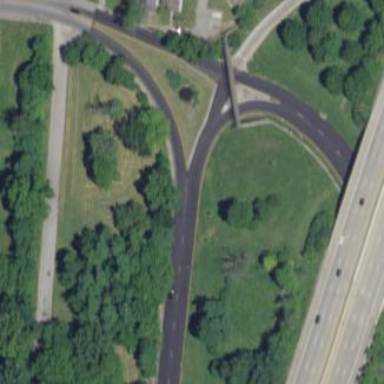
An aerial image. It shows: Grass area with traffic calming island.